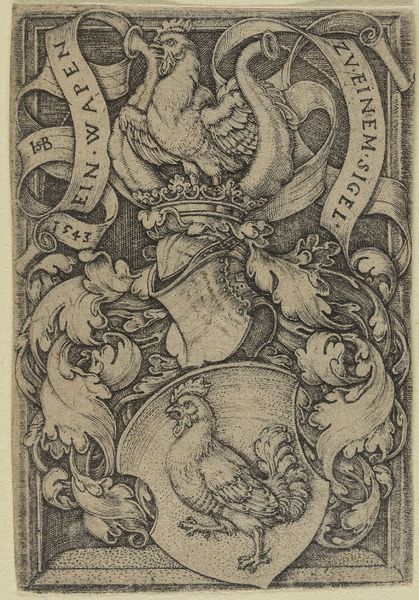
Titel: Wappen mit dem Hahn
Künstler: Hans Sebald Beham
Standort: Hamburg
Institution: Museum für Kunst und Gewerbe Hamburg
Schlagwörter: symbol, krone, renaissance, papier, grafik, graphik, fotografie, photographie, panzer, druckgraphik, druckgrafik, stich, helm, kupferstich, banderole, schriftband, wappenschild, familienwappen, reproduktionen, druckerzeugnisse, geflügel, rüstung, ornamentstich, vorlageblätter